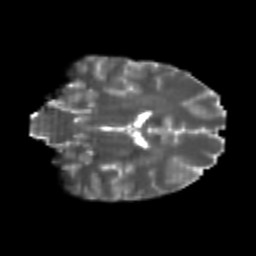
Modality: T2w
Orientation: coronal
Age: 23
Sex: male
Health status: healthy
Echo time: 0.074 s